Question: Can I do like this in HTML:

I want to add border title ("General Information" in this image) on my 'div'. Is it possible? How to do it?
---
The image is not HTML page's image, its a Java app's image.
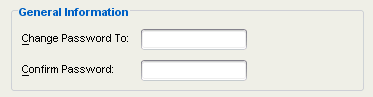
Answer: '''
<div id="form" style="width:350px;">
<fieldset>
<legend style="color:blue;font-weight:bold;">General Information</legend>
<table>
<tr>
<td><span style="text-decoration:underline">C</span>hange Password To:</td>
<td><input type="text"/></td>
</tr>
<tr>
<td><span style="text-decoration:underline">C</span>onfirm Password:</td>
<td><input type="text"/></td>
</tr>
</table>
</fieldset>
</div>
'''